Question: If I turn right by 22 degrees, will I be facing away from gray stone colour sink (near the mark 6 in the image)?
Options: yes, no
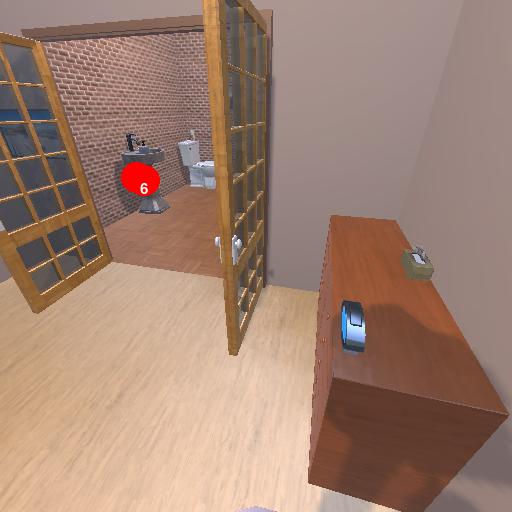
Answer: yes